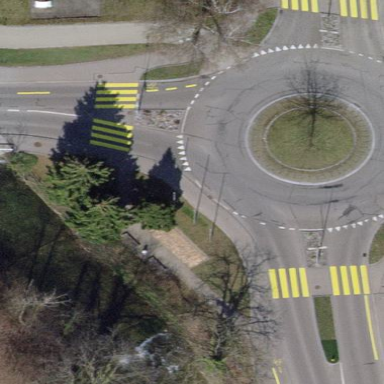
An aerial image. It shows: Tertiary road with asphalt surface leading to roundabout junction.